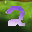
Label: 2